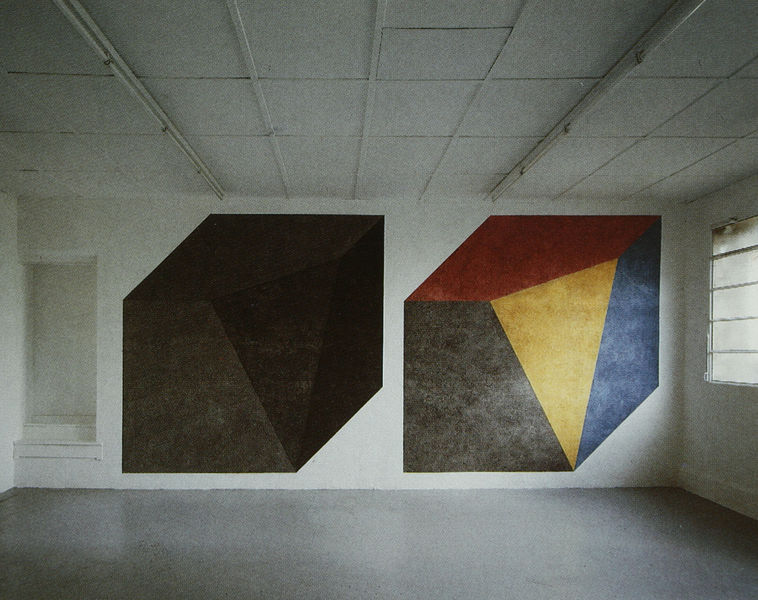
Titel: Installation Au Fond de la Cour a droite, Chagny - Isometric figures (double drawing II)
Künstler: Sol Lewitt
Standort: Stockholm
Institution: Privatsammlung
Schlagwörter: blau, weiß, gelb, lampen, schwarz, rot, wand, innenraum, decke, bilder, wandmalerei, foto, fotografie, sol, geometrie, lewitt, kuben, installation, sol lewitt